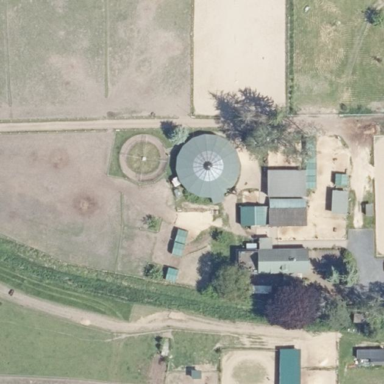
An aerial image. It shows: Grassy area with equestrian pitch. The pitch is enclosed by fence.